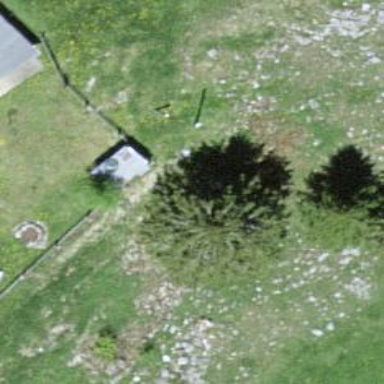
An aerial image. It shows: Needle-leaved tree in natural setting.